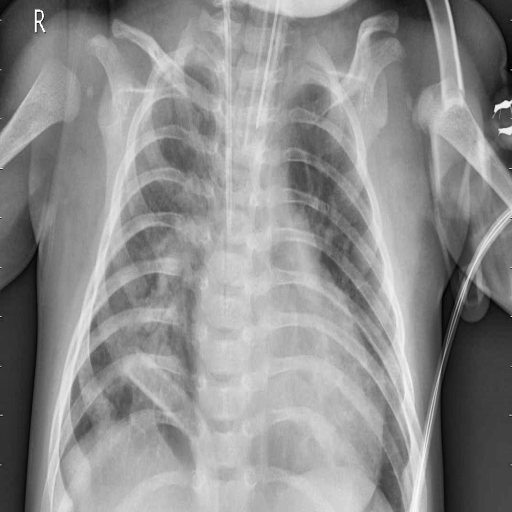
Finding: PNEUMONIA